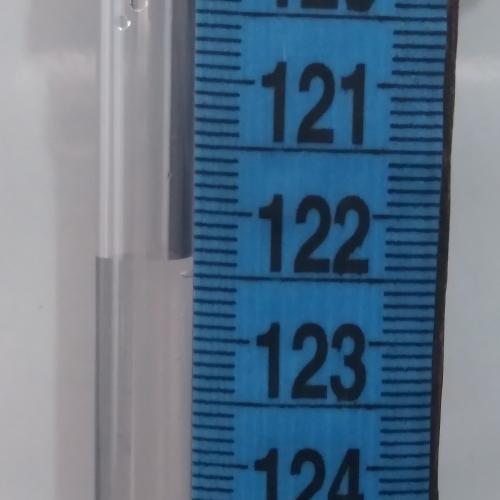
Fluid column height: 122.4 cm